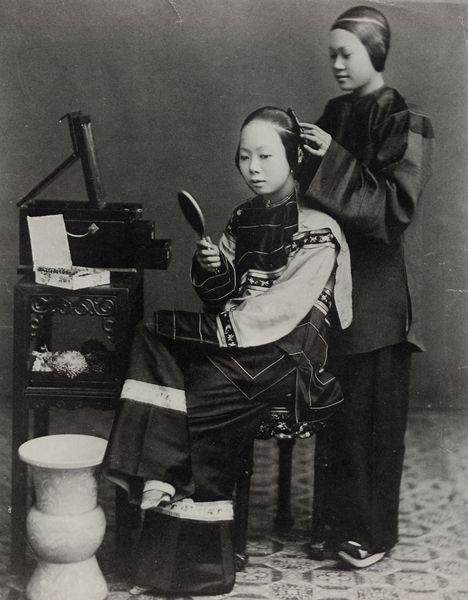
Titel: Chinesische Frau und Dienerin
Künstler: John Thomson
Schlagwörter: weiß, frauen, mädchen, sitzen, frau, frisur, grau, holz, kleid, kleider, nase, schwarz, stuhl, säule, tisch, zimmer, ornament, rock, teppich, hose, wand, bluse, dienerin, gesicht, kleidung, schale, stehen, stein, stirnband, möbel, portrait, porträt, spiegel, boden, gewand, haare, sitzend, gewänder, scheitel, seide, oval, vase, japan, kommode, zwei, parkett, schuhe, hosen, kamm, klein, hocker, schemel, kissen, streifen, japonismus, tischchen, zofe, junge frau, chinesin, foto, fotografie, photographie, fussboden, truhe, lamm, fuss, porzellan, schönheit, asien, geisha, schwarzweiss, fliesen, kiste, schachtel, kacheln, schuh, bekleidung, vitrine, betrachten, schnitzerei, kasten, photo, tracht, chinesisch, china, toilette, handspiegel, kabinett, beschlag, schatulle, frisieren, kämmen, fotographie, kästchen, kosmetik, holzschuhe, schlitz, klo, ratte, friseur, kaftan, kimono, bodenvase, asiaten, aufgeklappt, geschlitzt, asiatin, pflegen, dienen, geisa, buchstütze, friseurin, friseuse, chinesinnen, fisurkommode, zofew, asiatinnen, gheisa, asaiten